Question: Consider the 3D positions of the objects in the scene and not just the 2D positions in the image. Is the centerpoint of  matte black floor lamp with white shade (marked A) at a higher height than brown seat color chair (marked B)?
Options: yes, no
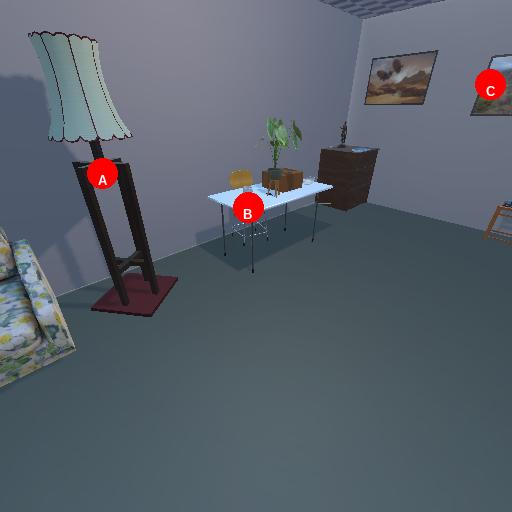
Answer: yes